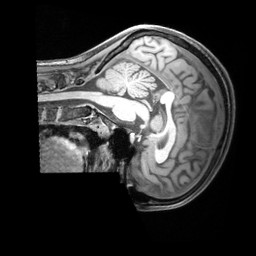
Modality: T1w
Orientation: sagittal
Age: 21
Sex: female
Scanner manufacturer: siemens
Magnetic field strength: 3 T
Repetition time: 1.97 s
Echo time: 0.00206 s